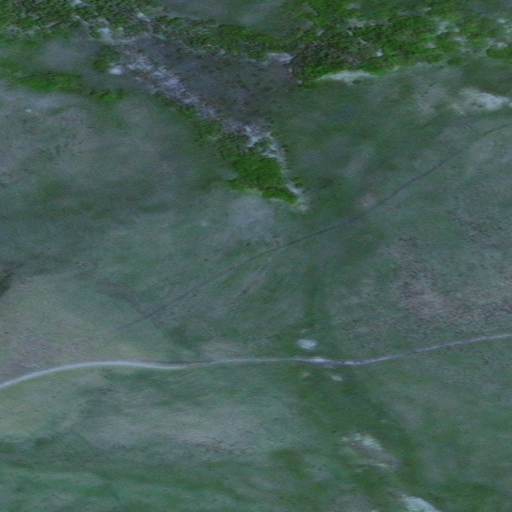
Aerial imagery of mountain in Alaska named Kasinuk Mountain containing only unknown